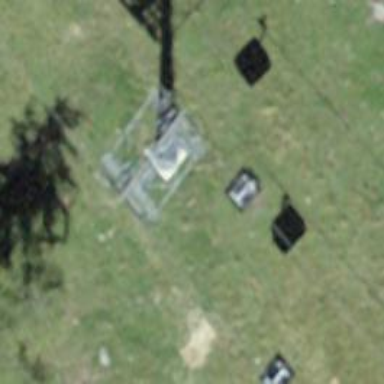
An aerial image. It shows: Pylon for aerialway.